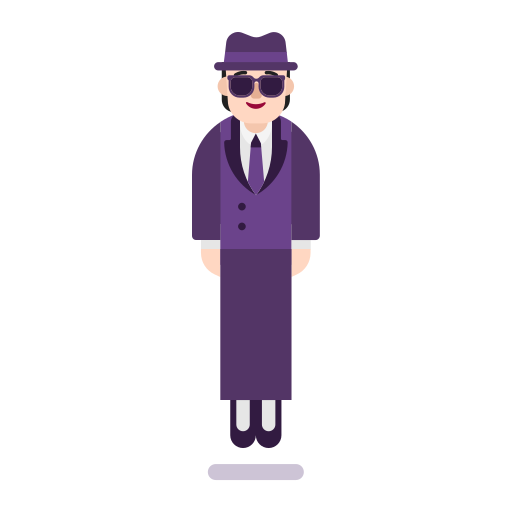
person in suit levitating flat light